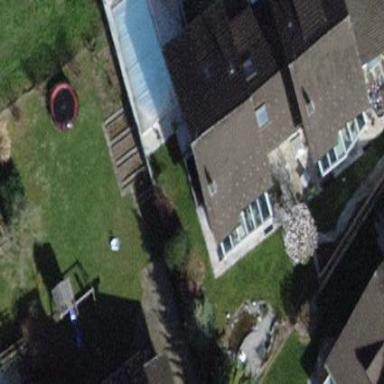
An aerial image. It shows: Semidetached house.